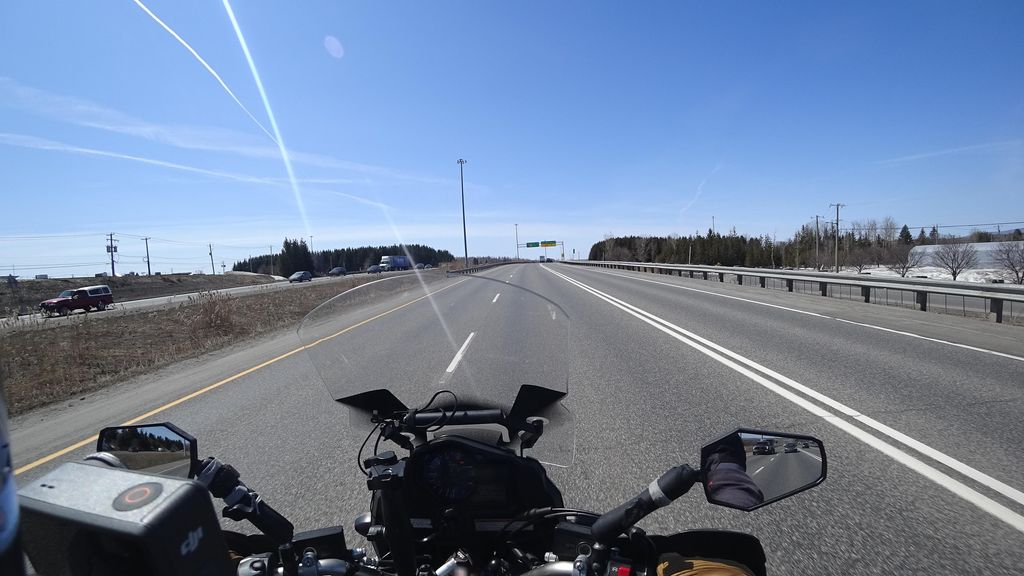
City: quebec_city